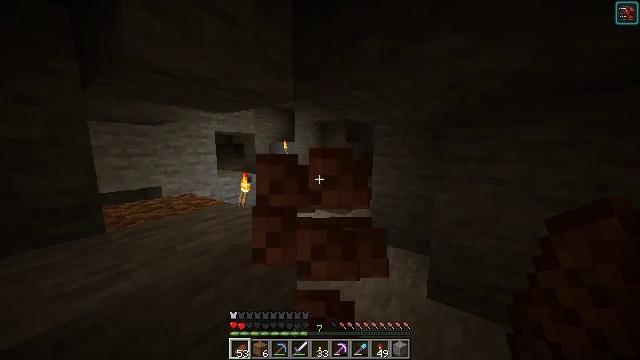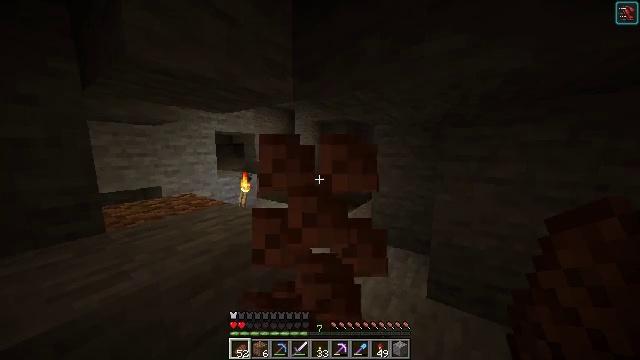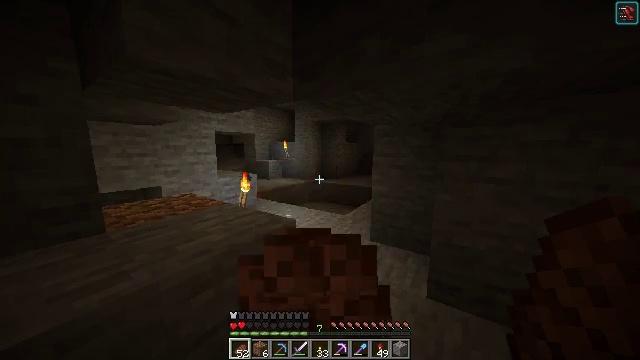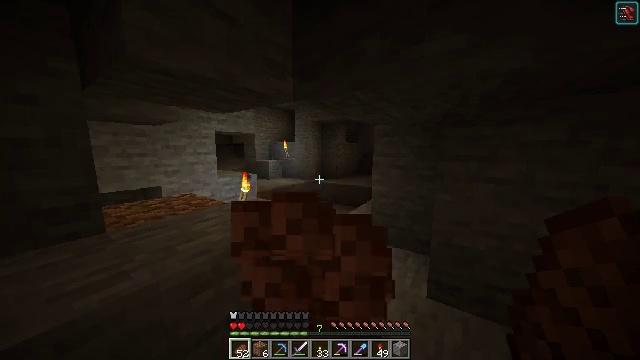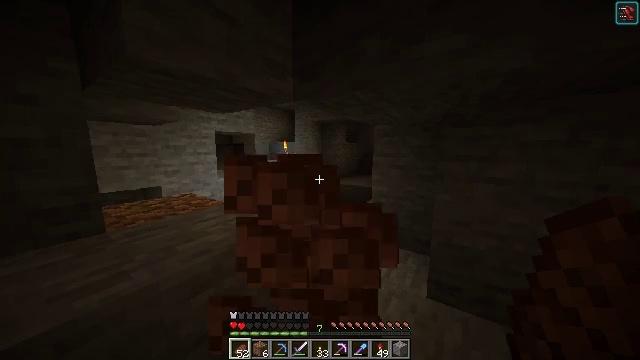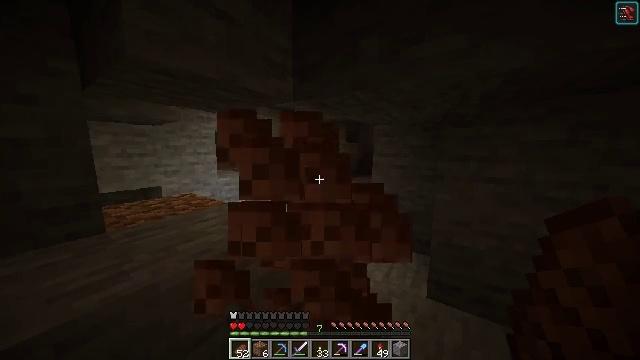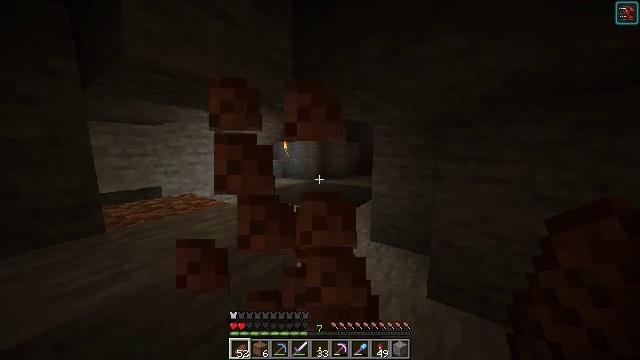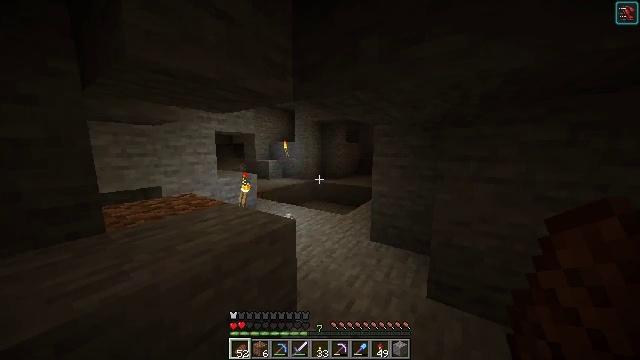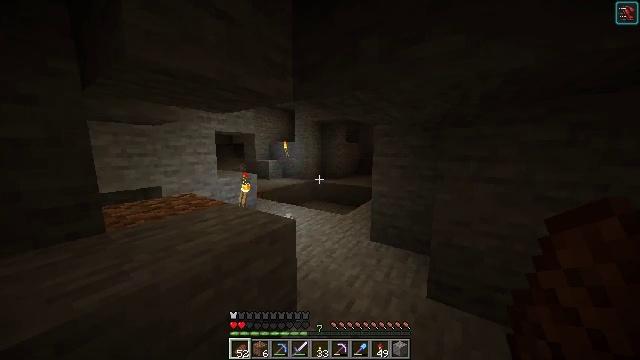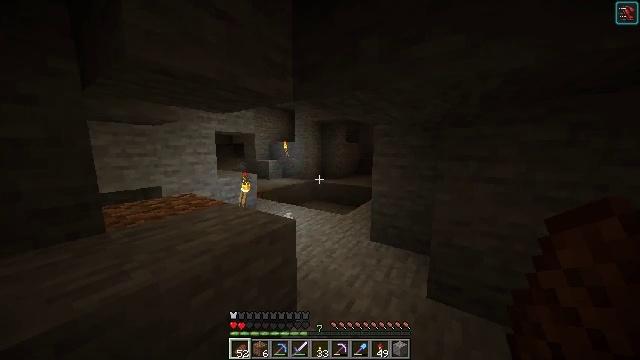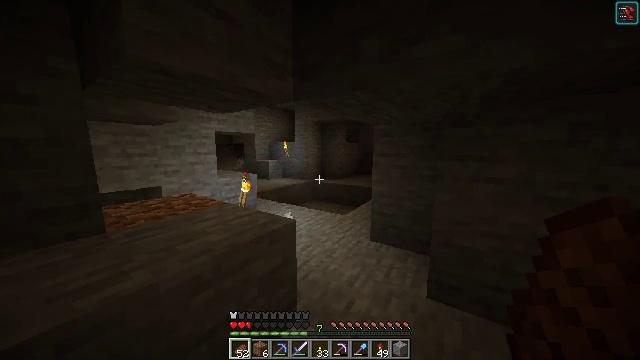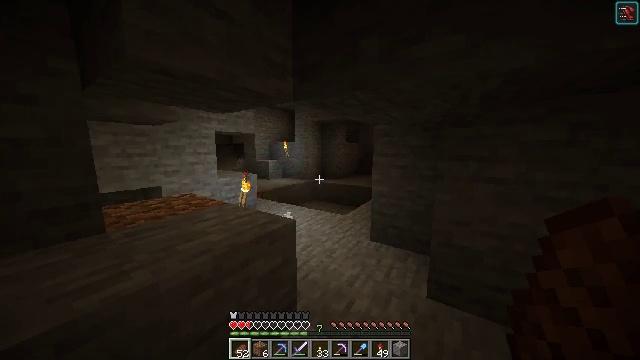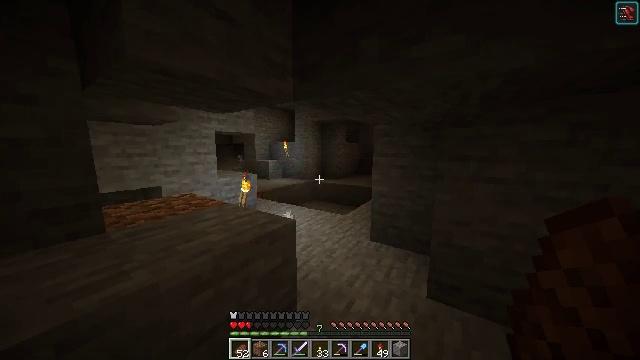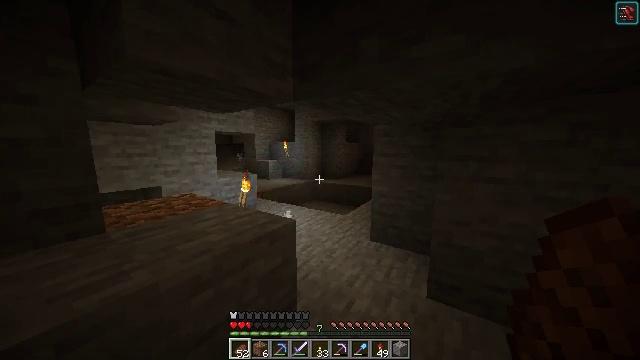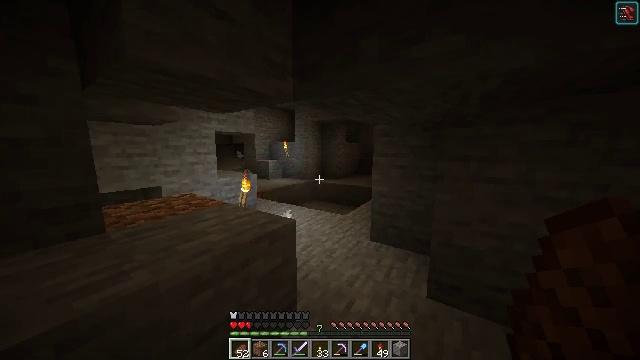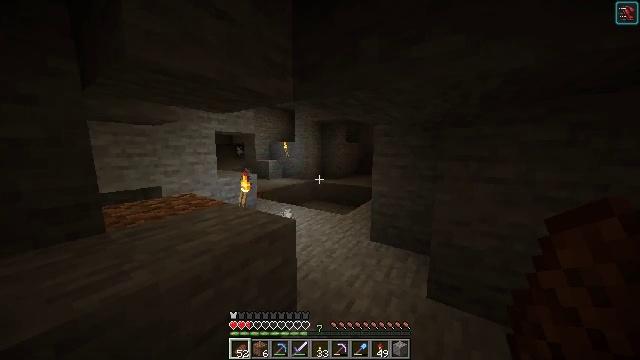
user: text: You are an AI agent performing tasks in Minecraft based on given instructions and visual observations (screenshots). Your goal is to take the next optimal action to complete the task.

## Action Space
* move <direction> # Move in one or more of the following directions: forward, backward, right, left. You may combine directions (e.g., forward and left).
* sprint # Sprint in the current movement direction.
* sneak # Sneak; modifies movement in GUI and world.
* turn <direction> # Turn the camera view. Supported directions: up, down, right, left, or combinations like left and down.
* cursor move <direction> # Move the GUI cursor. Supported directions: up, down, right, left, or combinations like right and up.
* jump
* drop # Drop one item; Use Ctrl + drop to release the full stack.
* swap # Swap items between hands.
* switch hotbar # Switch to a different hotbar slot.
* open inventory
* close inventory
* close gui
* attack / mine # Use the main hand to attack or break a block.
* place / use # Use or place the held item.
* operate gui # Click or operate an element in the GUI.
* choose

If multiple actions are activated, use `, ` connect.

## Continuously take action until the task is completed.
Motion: motion action
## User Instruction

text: Kill enemies.
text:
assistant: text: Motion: use / place
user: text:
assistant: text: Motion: use / place
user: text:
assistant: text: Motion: use / place
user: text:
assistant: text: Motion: use / place
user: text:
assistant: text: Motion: use / place
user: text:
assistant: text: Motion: use / place
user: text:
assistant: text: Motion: use / place
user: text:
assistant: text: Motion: use / place
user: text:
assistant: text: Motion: use / place
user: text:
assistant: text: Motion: use / place
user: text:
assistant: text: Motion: use / place
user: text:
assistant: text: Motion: use / place
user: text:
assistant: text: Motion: use / place
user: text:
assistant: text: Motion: use / place
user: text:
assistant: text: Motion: use / place
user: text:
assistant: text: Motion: use / place
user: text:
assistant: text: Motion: use / place
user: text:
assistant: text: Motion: use / place
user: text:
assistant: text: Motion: move forward, use / place
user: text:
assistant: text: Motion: move forward
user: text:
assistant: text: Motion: move forward and move right, turn left and down
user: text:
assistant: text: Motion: move forward and move right, turn left and down
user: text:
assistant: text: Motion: move forward and move right, turn left and down
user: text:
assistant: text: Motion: move forward and move right, turn left and down
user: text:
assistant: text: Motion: move forward and move right, turn left and down
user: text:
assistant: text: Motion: move forward and move right, turn left and down
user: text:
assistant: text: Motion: move forward and move right, turn left and down
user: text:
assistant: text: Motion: move forward and move right, turn left and down
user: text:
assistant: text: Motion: move forward and move right, turn left and down
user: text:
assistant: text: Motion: move forward and move right, turn left and down